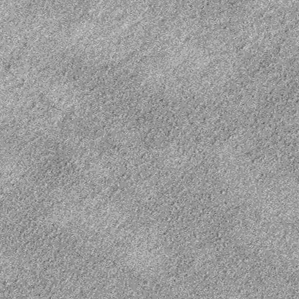
Label: frost